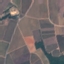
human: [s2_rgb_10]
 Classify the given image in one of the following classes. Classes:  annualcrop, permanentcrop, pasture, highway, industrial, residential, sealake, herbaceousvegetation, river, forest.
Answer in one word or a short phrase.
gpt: PermanentCrop